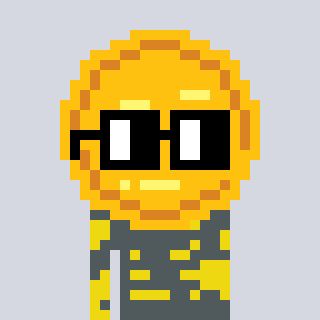
a pixel art character with square black glasses, a medal-shaped head and a yellow-colored body on a cool background